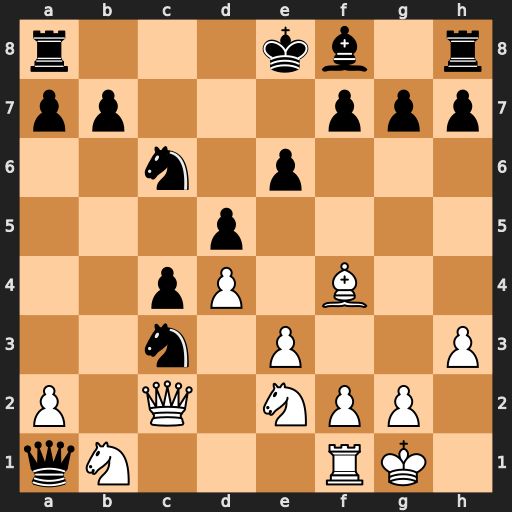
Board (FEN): r3kb1r/pp3ppp/2n1p3/3p4/2pP1B2/2n1P2P/P1Q1NPP1/qN3RK1
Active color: w
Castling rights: kq
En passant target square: -
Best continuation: Nbxc3 Qxf1+ Kxf1